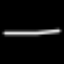
Label: line